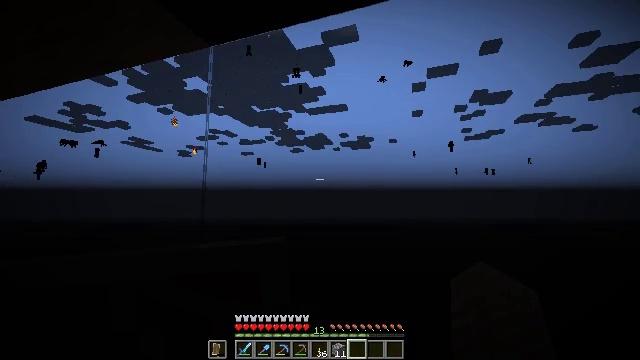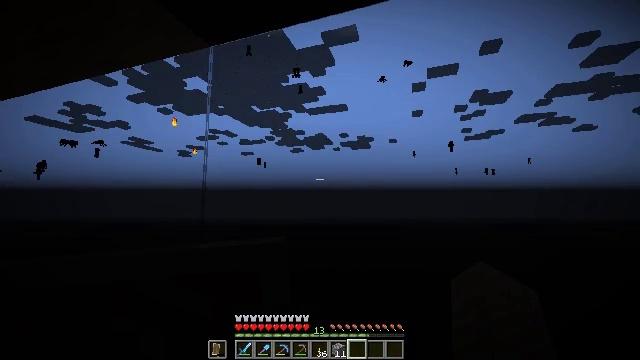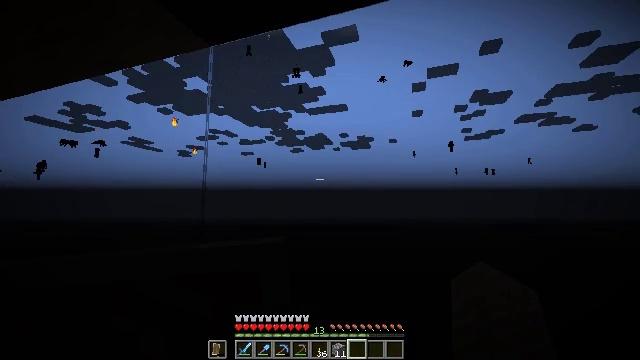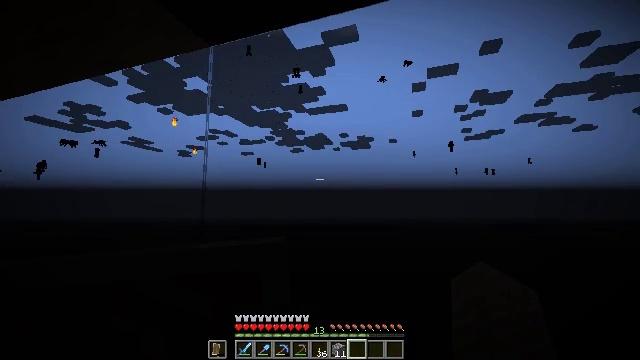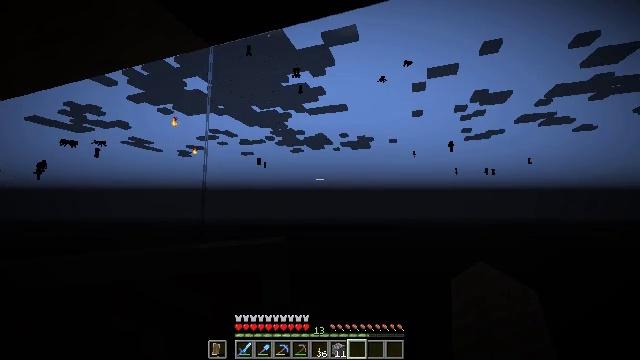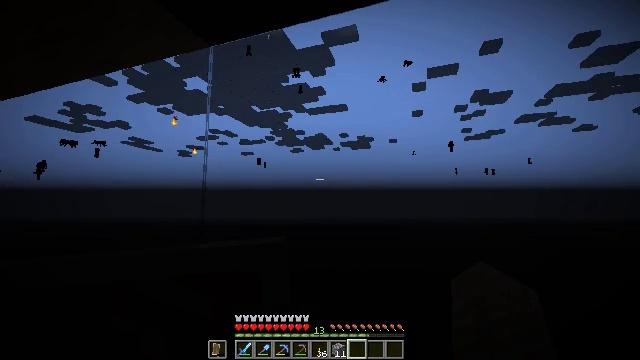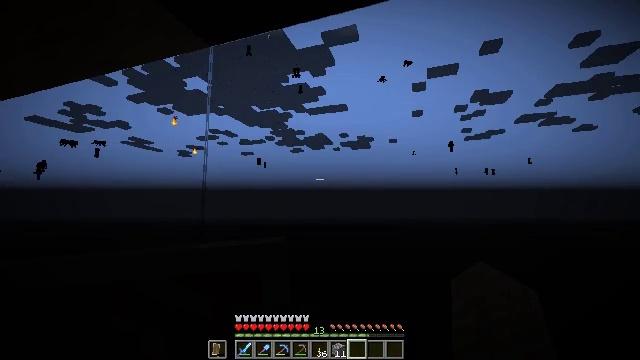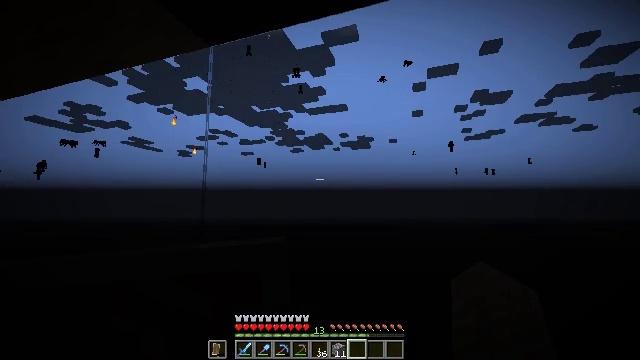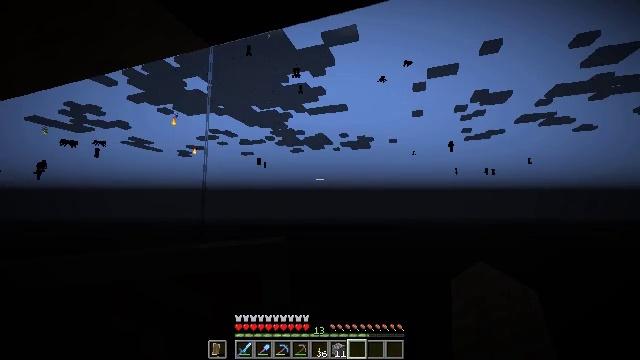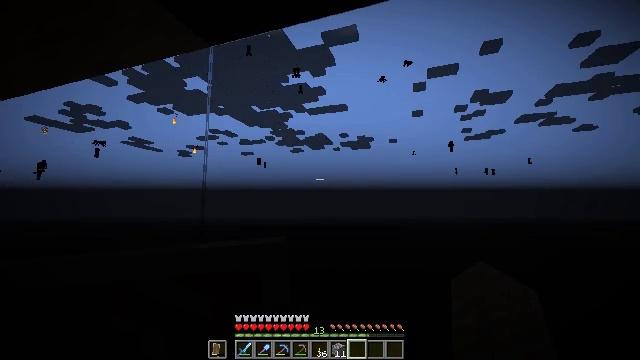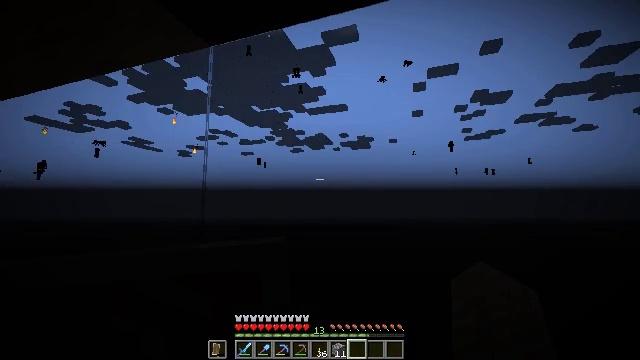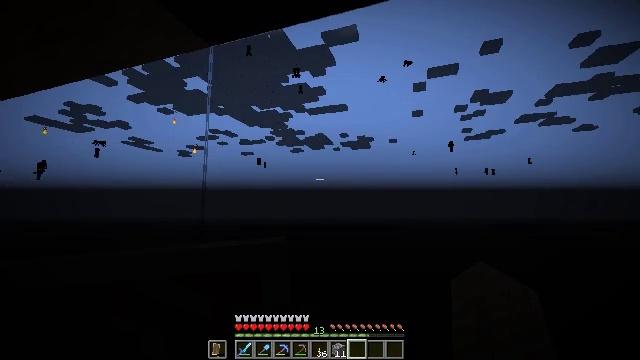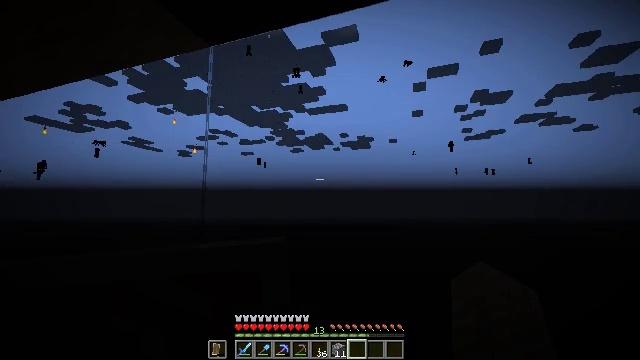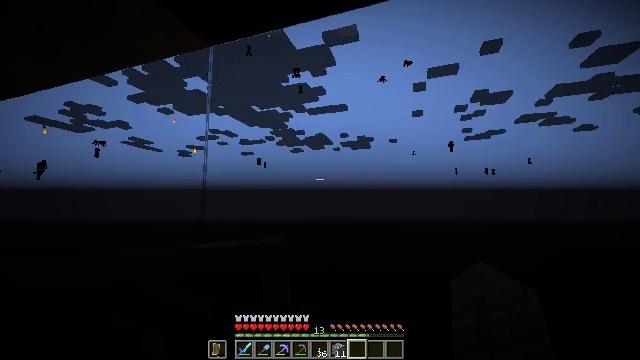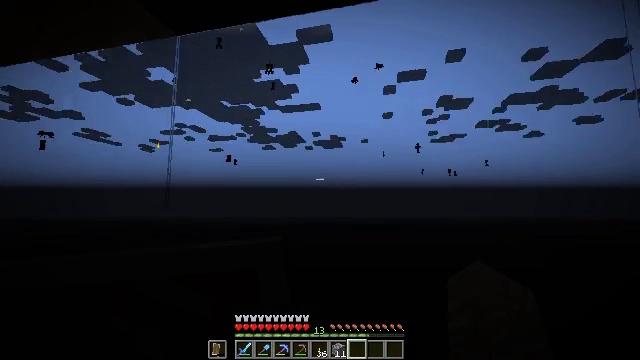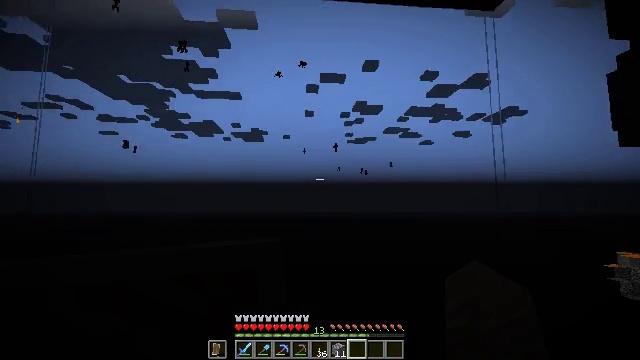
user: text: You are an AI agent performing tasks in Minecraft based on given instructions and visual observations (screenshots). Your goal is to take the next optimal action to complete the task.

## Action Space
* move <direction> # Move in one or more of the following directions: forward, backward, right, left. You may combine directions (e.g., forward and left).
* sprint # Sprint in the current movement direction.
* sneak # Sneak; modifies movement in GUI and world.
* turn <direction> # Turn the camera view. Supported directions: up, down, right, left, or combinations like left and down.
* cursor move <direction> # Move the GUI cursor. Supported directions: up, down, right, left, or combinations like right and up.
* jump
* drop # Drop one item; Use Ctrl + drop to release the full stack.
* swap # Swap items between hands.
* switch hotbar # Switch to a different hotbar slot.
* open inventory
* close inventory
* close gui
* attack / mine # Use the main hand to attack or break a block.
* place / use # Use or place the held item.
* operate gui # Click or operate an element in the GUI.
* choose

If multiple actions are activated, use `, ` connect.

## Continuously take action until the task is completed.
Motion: motion action
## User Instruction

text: Break the piston head to collect it.
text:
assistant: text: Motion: no_op
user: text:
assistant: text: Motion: no_op
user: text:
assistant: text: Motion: no_op
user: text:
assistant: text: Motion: no_op
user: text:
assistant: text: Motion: no_op
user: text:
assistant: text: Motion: no_op
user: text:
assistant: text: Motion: no_op
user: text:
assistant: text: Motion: no_op
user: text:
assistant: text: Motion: no_op
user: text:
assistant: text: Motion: no_op
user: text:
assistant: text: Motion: no_op
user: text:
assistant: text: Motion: no_op
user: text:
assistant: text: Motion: no_op
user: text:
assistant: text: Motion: turn right
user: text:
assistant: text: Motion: turn right and down
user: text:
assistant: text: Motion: turn right
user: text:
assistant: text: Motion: no_op
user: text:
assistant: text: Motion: no_op
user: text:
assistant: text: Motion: no_op
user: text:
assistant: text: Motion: no_op
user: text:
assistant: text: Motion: turn left
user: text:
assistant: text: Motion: turn left
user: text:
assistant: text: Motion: turn left and up
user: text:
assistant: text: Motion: turn left and up
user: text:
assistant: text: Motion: turn left and up
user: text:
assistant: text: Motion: turn left and up
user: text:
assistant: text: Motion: turn left and up
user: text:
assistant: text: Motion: turn up
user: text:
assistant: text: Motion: turn right and up
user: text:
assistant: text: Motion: switch to hotbar 4